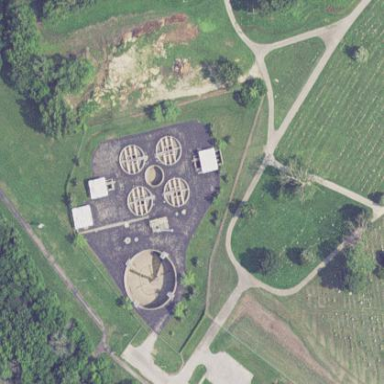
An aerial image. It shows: Wastewater plant.